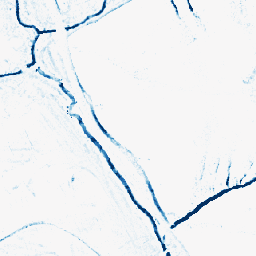
Category: morphological
Decomposition family: morphological_ellipse
Decomposition parameters: operation: closing
width: 5
height: 5
Upsampling method: area
Upsampling parameters: scale: 4
Upsampling scale: 4